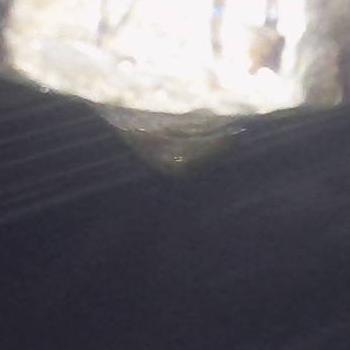
Flow rate: 105%